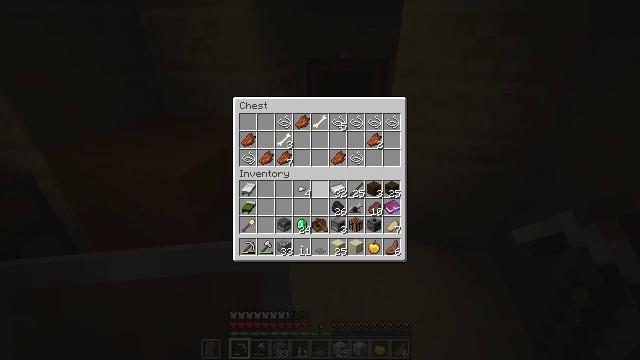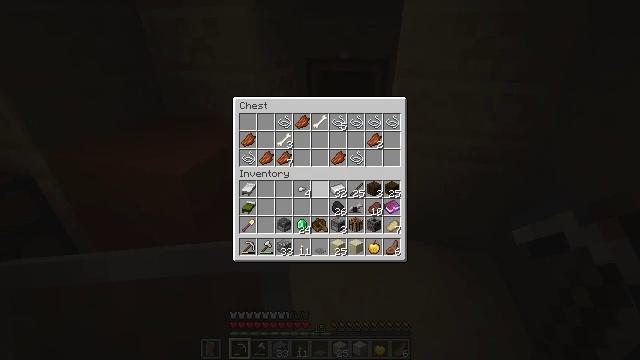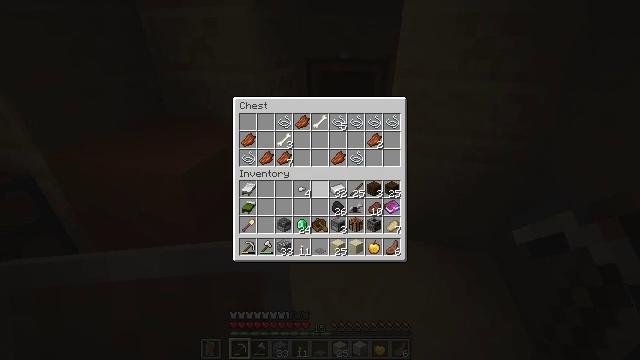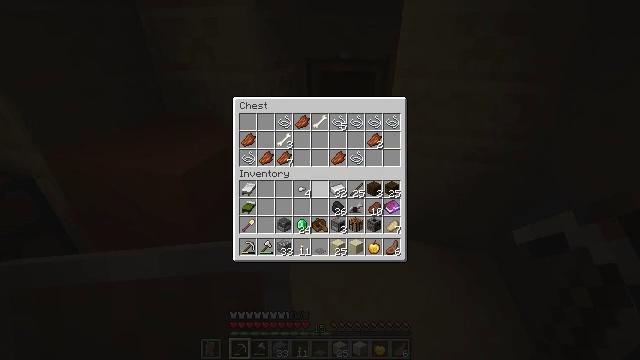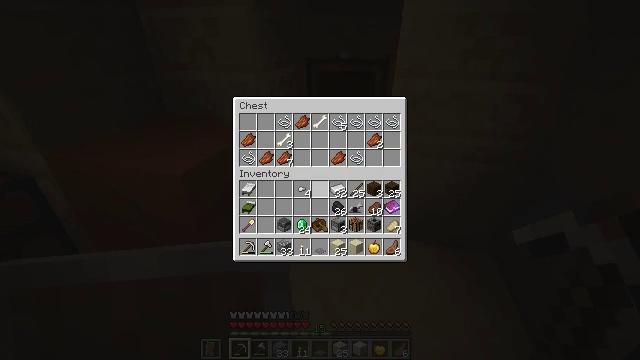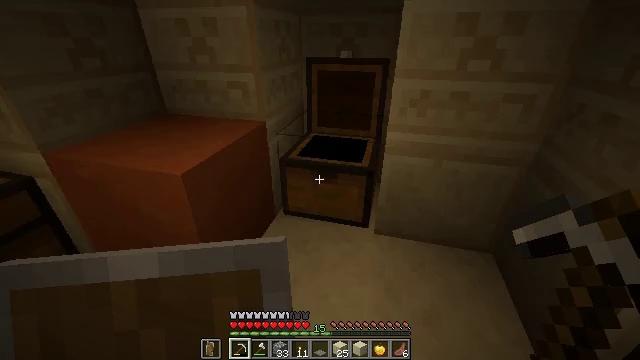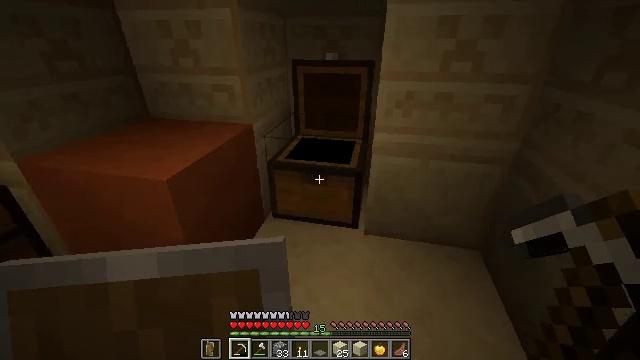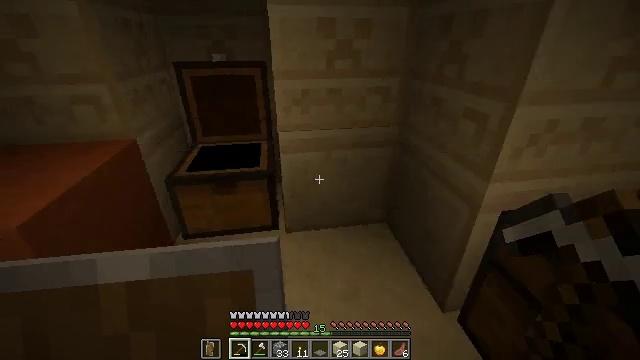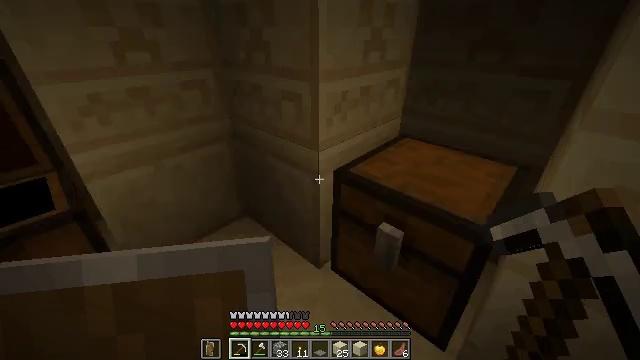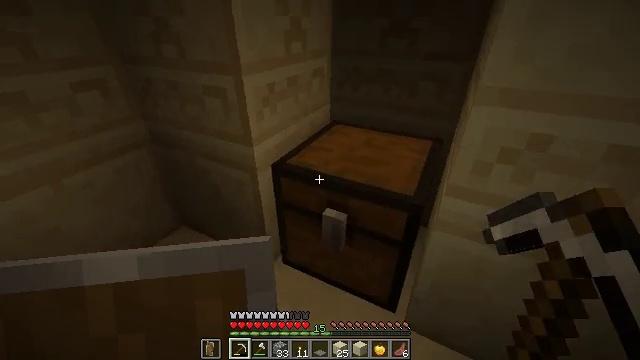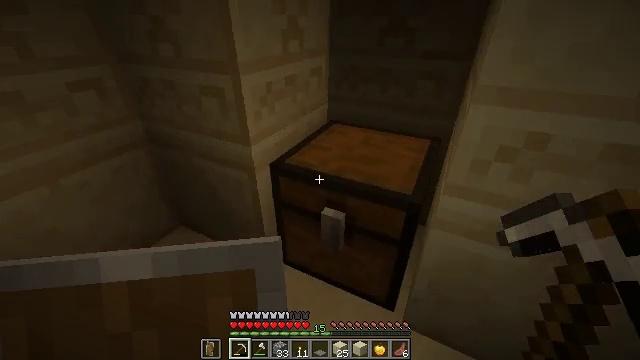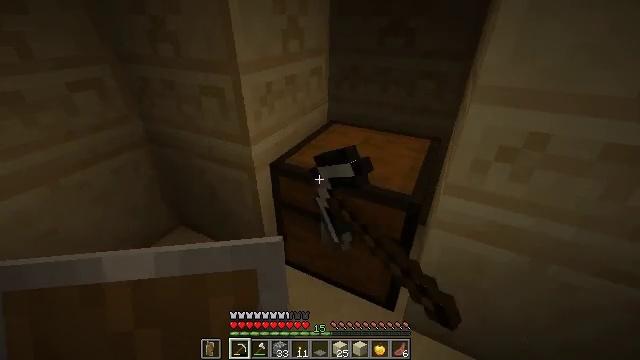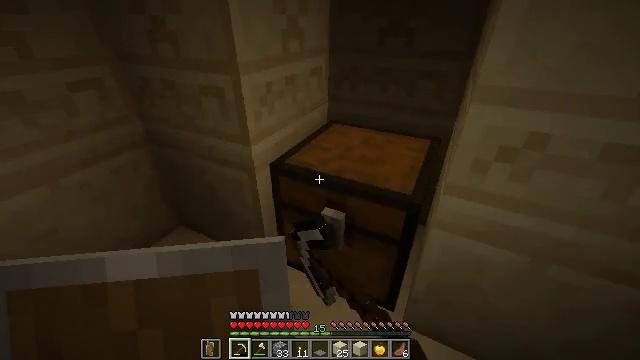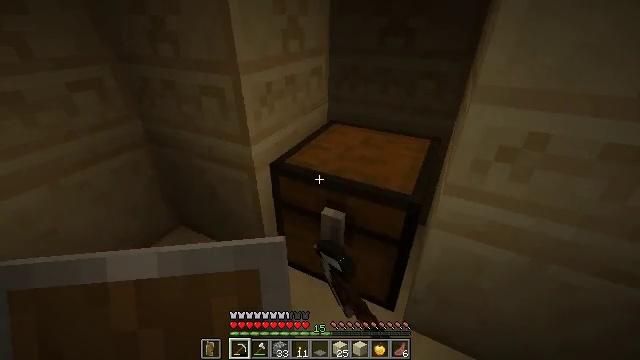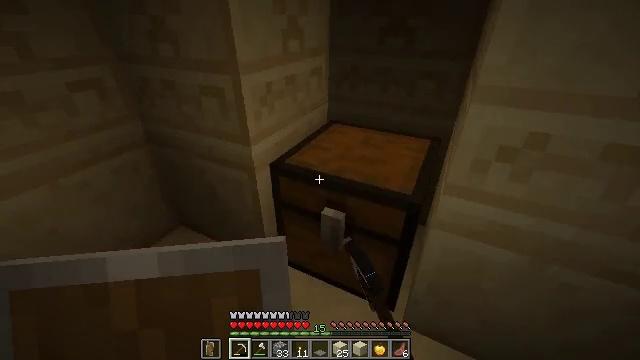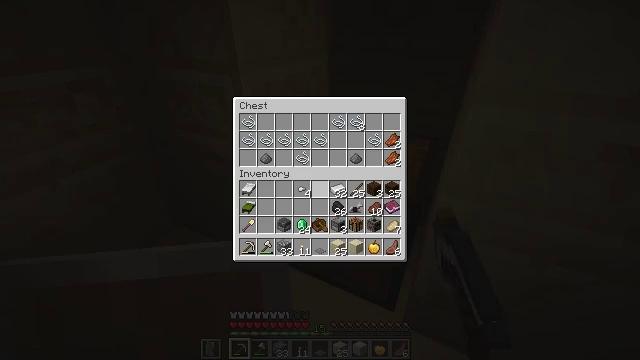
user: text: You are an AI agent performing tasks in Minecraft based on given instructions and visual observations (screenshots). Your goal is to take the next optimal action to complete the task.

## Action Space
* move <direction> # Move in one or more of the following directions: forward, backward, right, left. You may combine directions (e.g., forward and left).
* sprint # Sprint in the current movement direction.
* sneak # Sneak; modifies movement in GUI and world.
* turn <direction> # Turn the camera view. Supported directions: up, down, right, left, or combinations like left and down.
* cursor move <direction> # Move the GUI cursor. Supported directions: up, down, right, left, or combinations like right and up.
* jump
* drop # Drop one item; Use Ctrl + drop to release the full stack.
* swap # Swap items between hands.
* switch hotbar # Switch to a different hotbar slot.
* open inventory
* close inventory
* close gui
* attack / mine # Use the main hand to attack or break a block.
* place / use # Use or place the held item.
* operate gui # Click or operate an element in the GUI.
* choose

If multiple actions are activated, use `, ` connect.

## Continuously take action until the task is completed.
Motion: motion action
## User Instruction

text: Recycle the cut sandstone for building.
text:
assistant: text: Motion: no_op
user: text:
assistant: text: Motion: no_op
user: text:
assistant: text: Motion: no_op
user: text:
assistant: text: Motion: no_op
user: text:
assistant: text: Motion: no_op
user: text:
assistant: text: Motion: turn right, close gui
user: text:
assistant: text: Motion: turn right
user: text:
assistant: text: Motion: turn right and down
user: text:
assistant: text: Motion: turn right and down
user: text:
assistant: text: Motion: use / place
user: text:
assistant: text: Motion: use / place
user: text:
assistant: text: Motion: use / place
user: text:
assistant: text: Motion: use / place
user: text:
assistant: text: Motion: no_op
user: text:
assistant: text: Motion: open gui
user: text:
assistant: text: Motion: no_op
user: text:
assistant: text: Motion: no_op
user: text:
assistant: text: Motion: no_op
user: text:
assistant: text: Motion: no_op
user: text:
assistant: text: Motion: no_op
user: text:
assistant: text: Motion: no_op
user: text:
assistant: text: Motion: no_op
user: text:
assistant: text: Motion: no_op
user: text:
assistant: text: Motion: no_op
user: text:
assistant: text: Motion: no_op
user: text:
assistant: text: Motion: no_op
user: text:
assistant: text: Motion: no_op
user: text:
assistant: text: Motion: no_op
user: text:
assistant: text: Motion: no_op
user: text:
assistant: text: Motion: close gui